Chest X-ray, PA view. Patient: 51 years old, sex M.
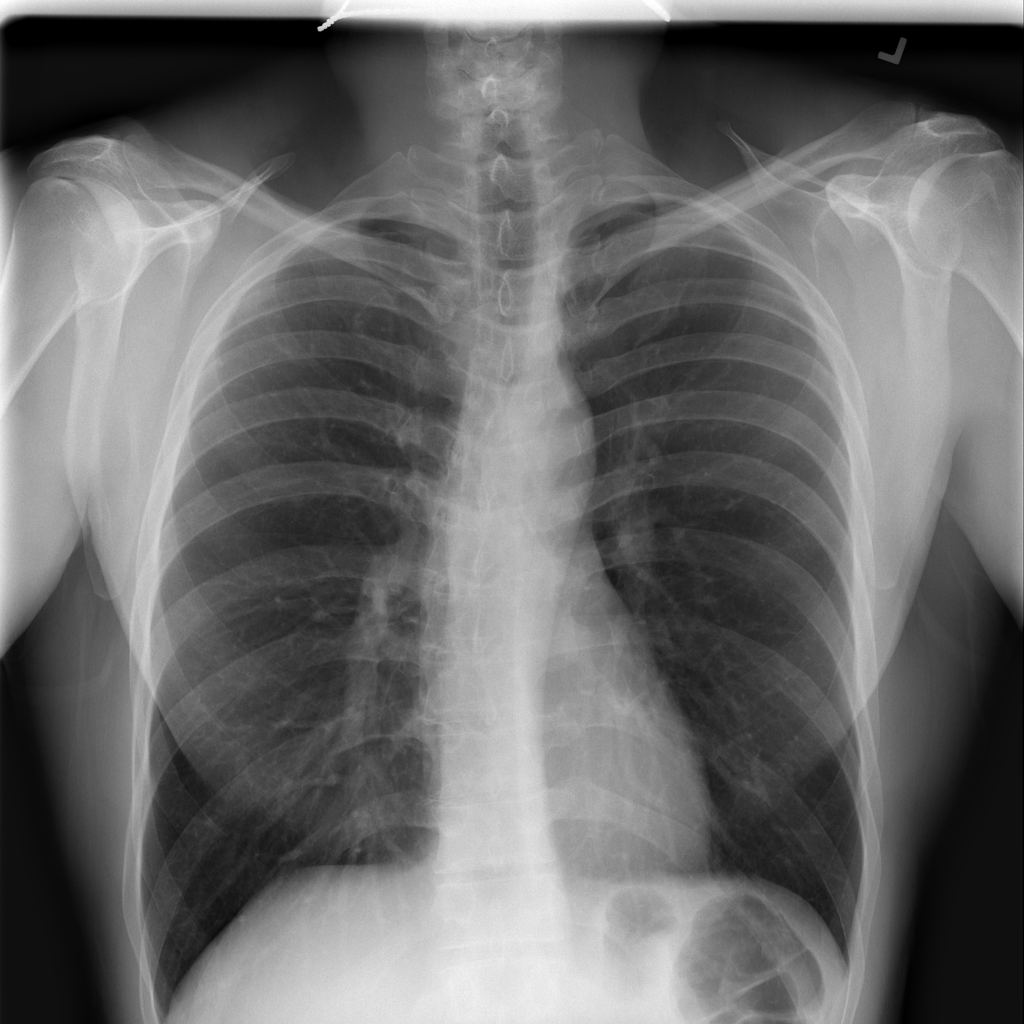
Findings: No Finding